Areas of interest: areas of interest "Tung Chung Wen East Road Recreation Centre"
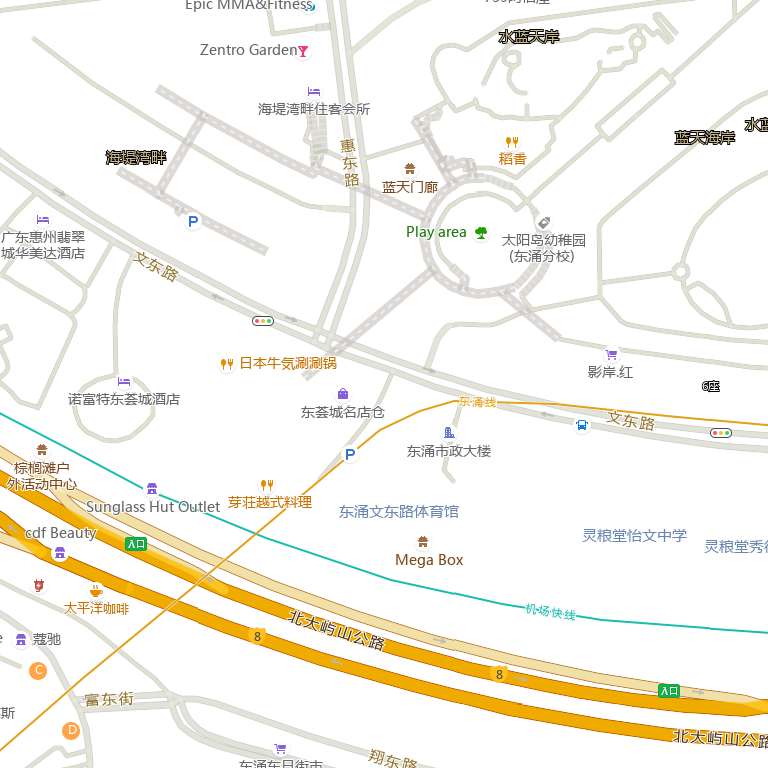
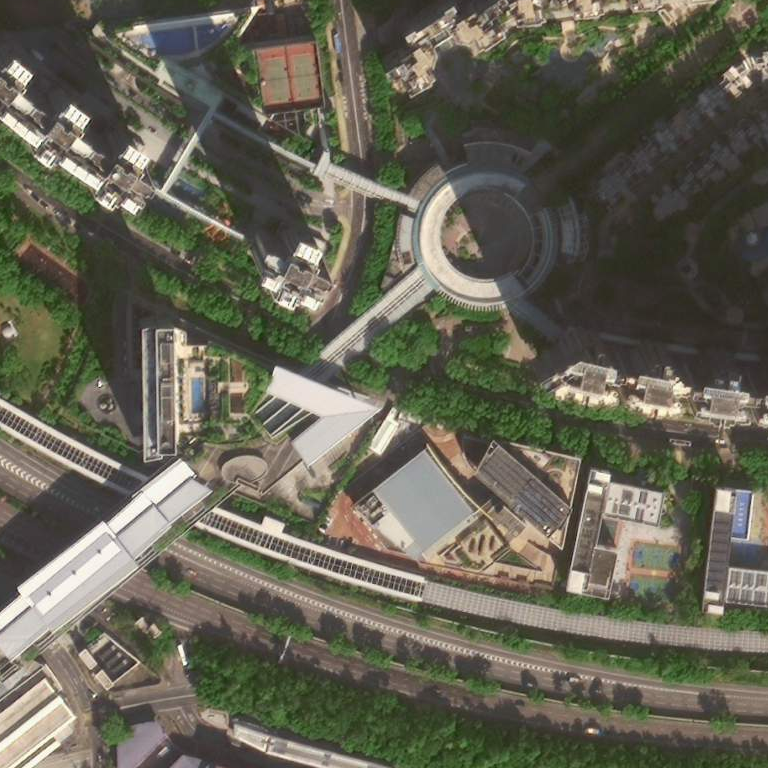